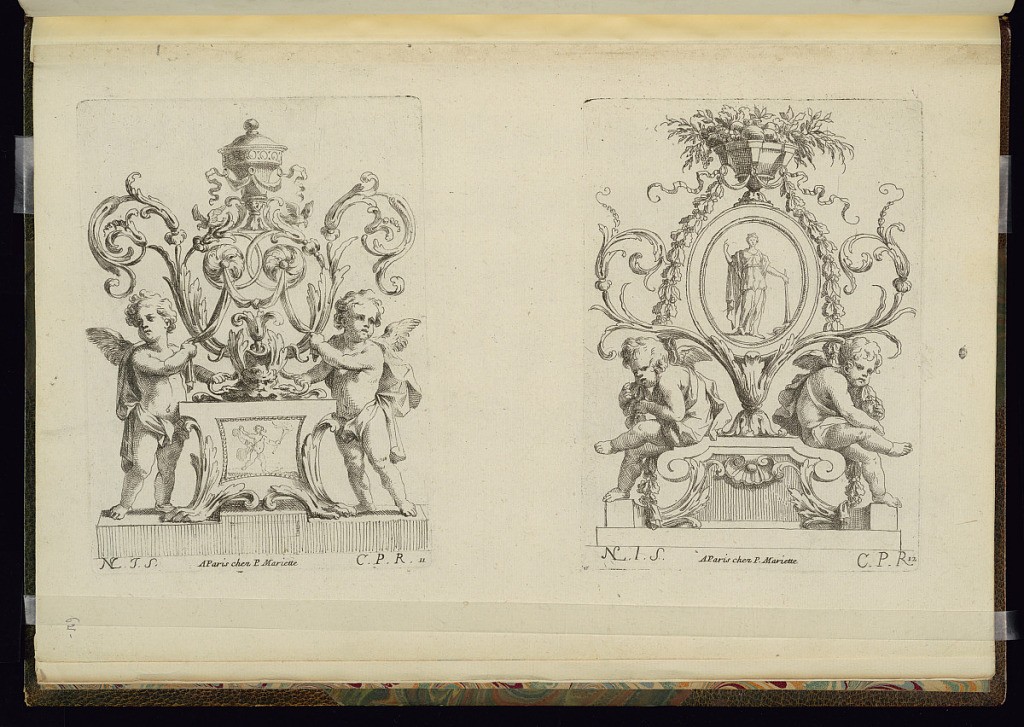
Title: Two Ornament Designs
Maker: Nicolas Pierre Loir, French, 1624 - 1679
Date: ca.1660–1713
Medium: Etching on paper
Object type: Print
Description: Two plates of ornament designs printed side-by-side on a single sheet. The designs feature winged putti standing flanking plinths featuring an oval with a standing female figure, vases, flowers, a cartouche with a putto, fruit, shells, mask (mascaron), ribbons, festoons of leaves, fleurons, foliate scrolls, and scrolling leaves (rinceaux). The plates are signed and numbered.